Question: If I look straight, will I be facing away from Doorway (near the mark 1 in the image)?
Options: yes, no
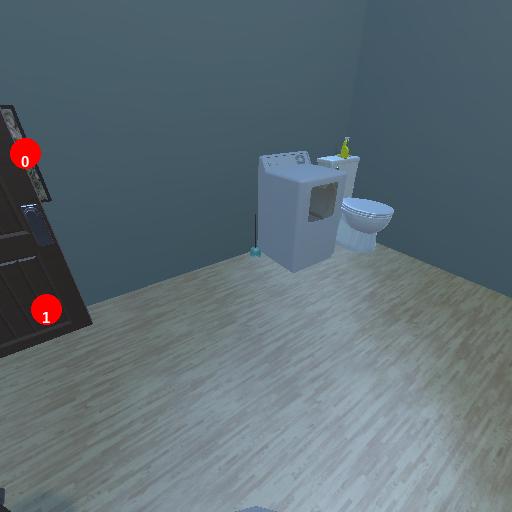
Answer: yes